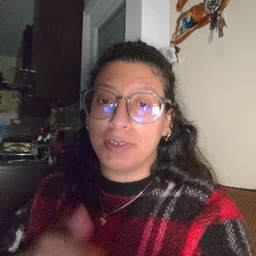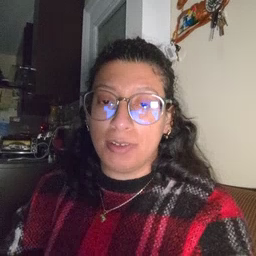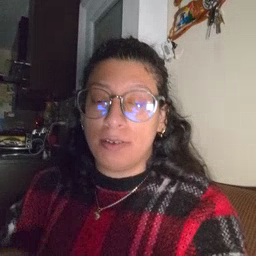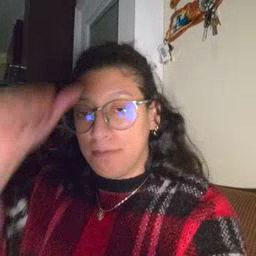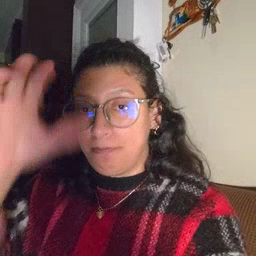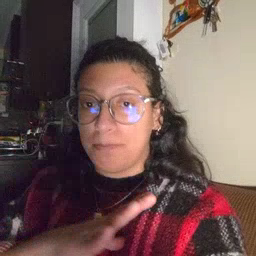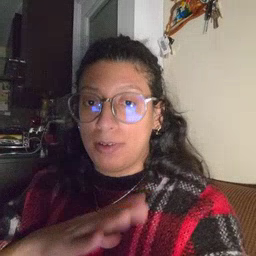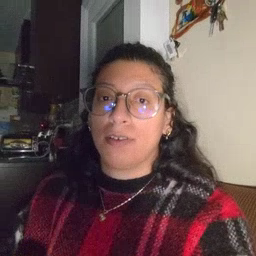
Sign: man